Question: I built a slideshow-menu (using Slide JS - <URL> and added a hover-event, so images will already switch when moving the mouse over the menu point. Additionally, when moving out of the whole block, there's a mouseleave event, which sets the image and menu point back to the first one.
Now when I quickly switch between menu points (hover event) and then leave the whole block (mouseleave), it usually skips the mouseleave event (- or it never reaches it because the hover events (including a fade effect) take up too long).
Is there a way to thoroughly work off each event (or at least the last one in a row - e.g. mouseleave or last hover)?
Maybe an image of the website layout helps?

Red: Hover-Event (changes green content)
Blue: Mouseleave-Event (green goes back to default)
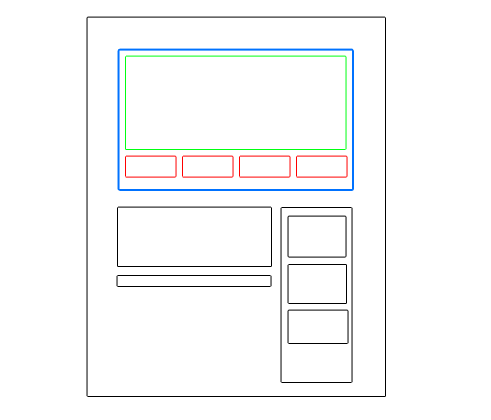
Answer: If the 'fade' effect is the culprit, then try adding a 'stop(true, true)' function before your 'fade' effect.
'''
$(slideshow-menu-selector).on('mouseleave', function(){
// Reset code here
$(element-selector).stop(true, true).fadeOut();
})
'''
This is just a sample code, based on your question. If you can put up a <URL>, it would help a lot!